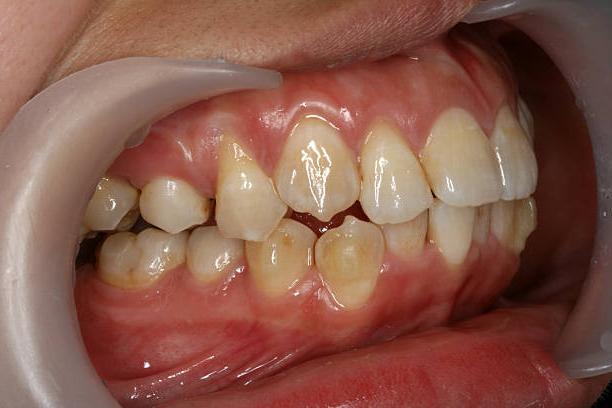
Condition: Gingivitis